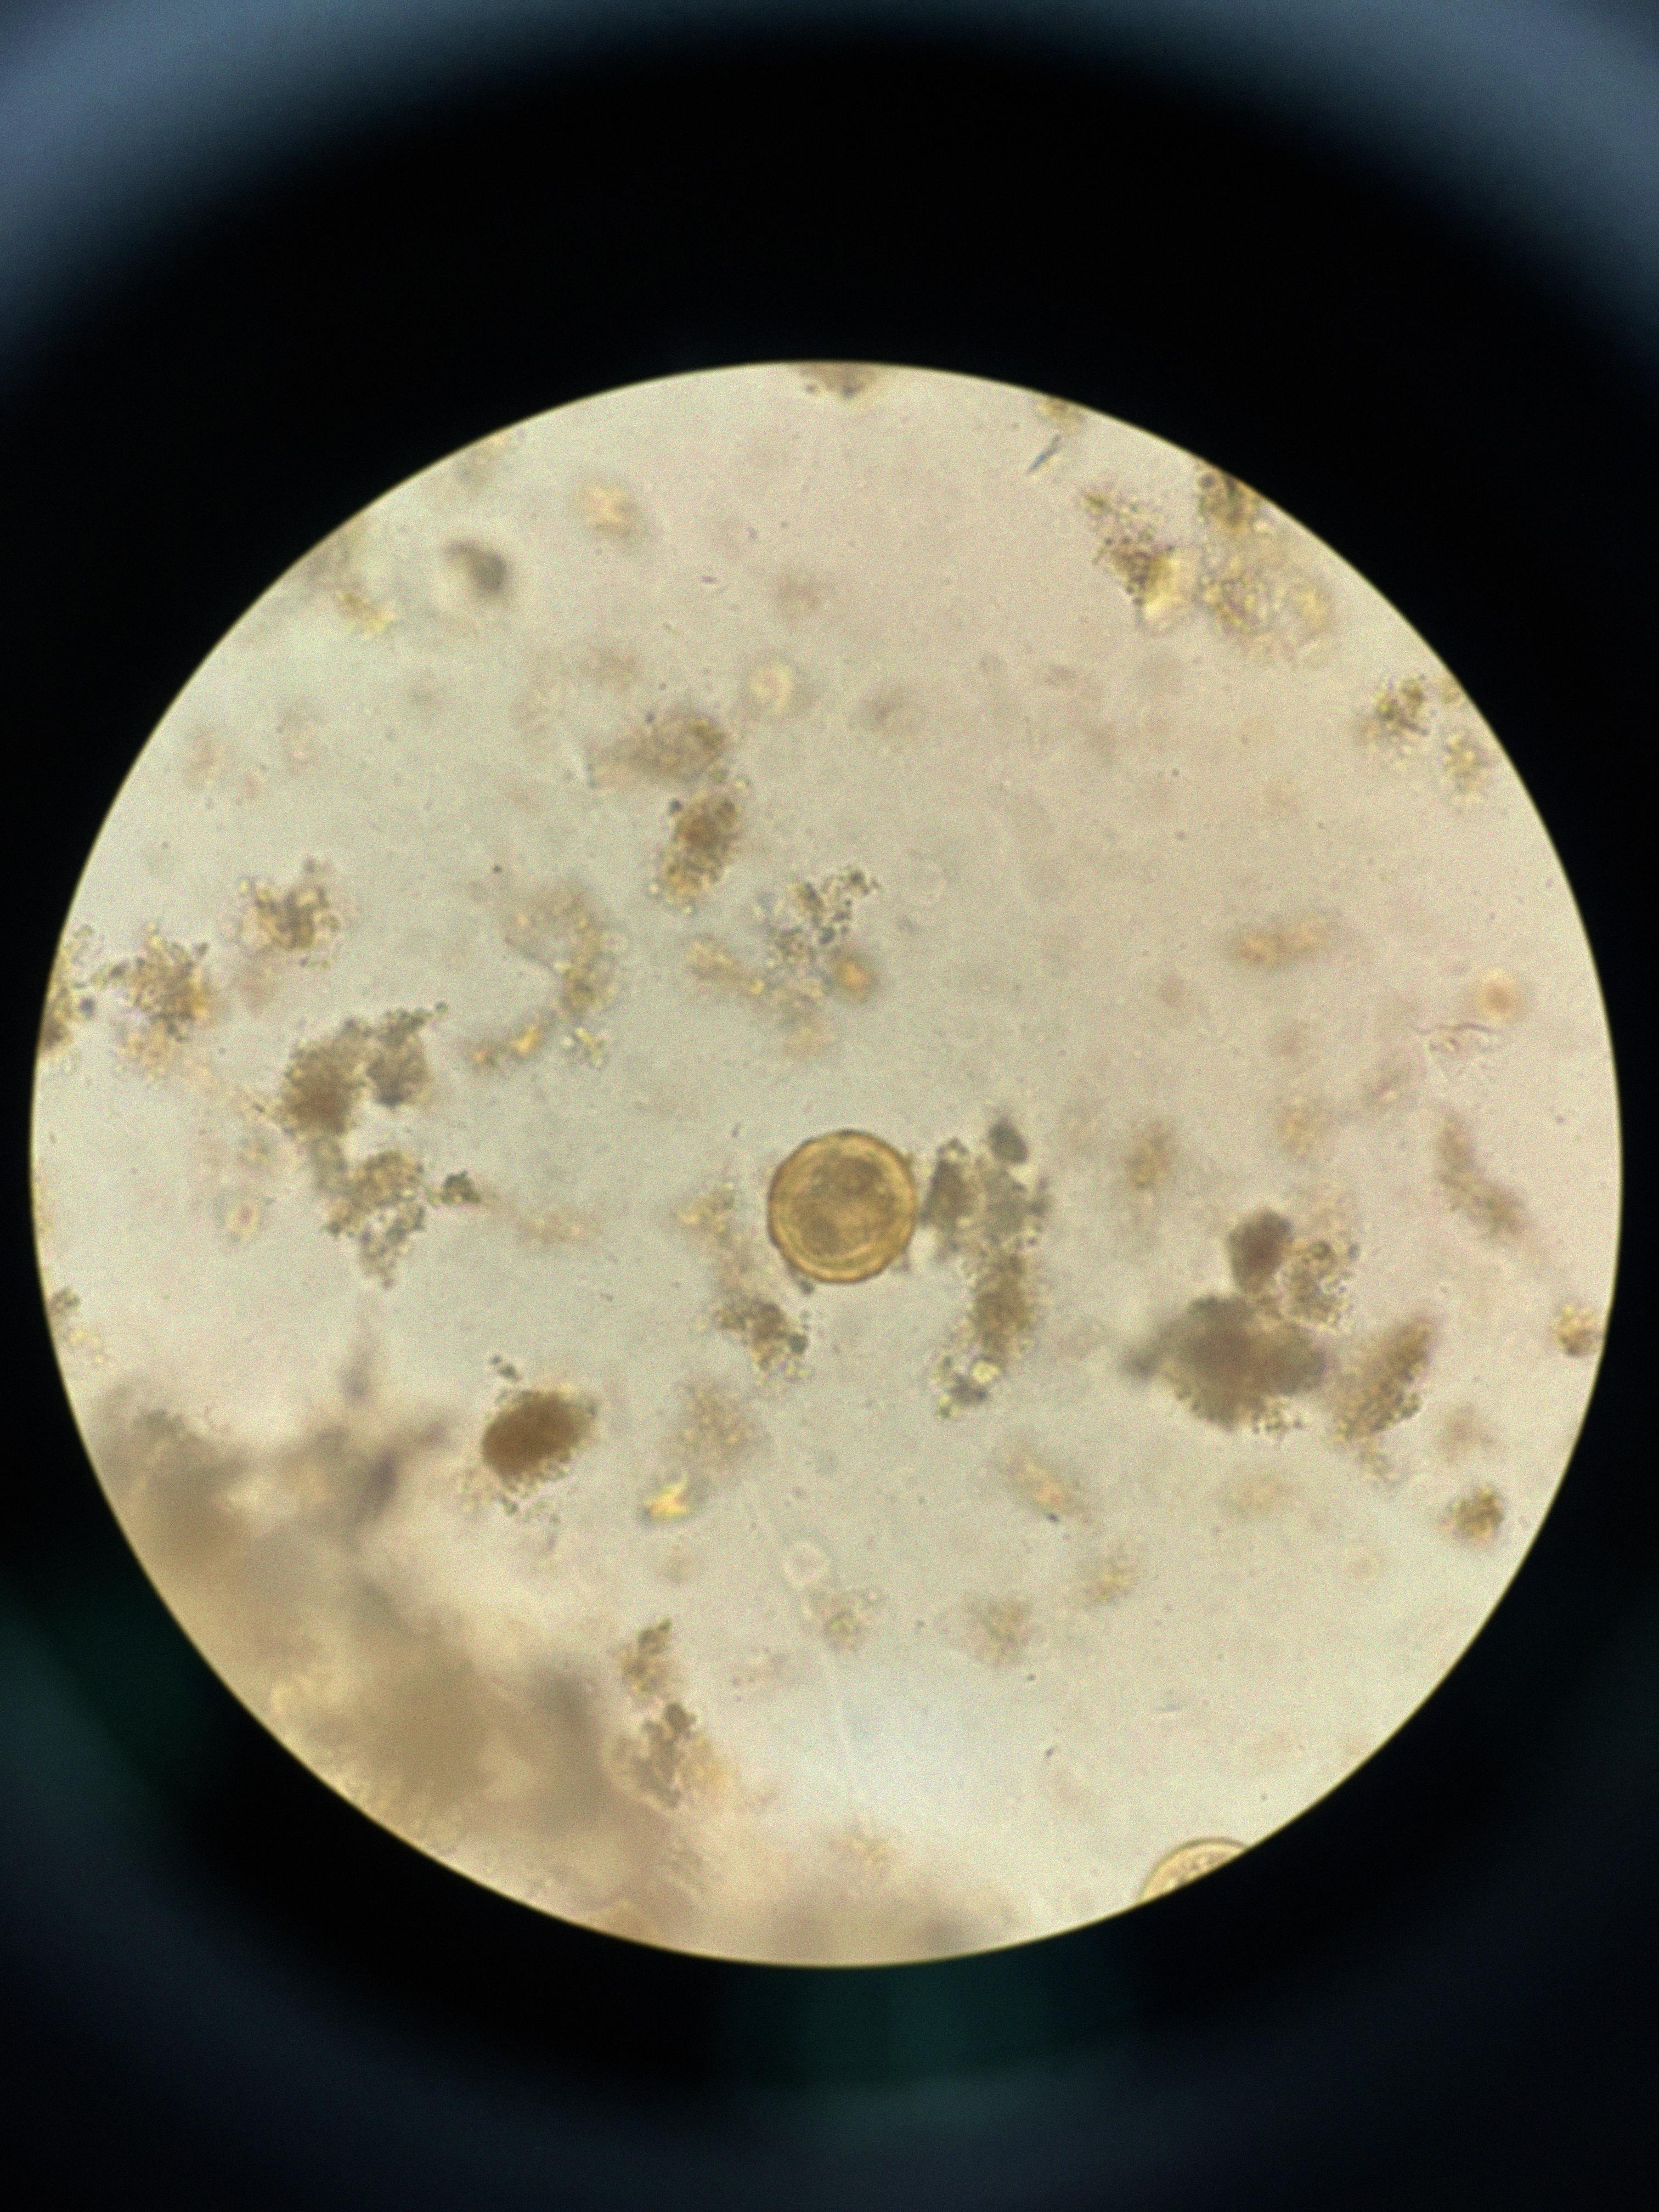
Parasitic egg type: Ascaris lumbricoides